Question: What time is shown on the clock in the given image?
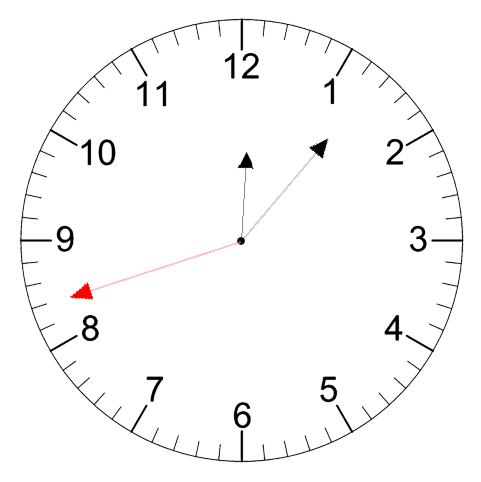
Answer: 12:06:42